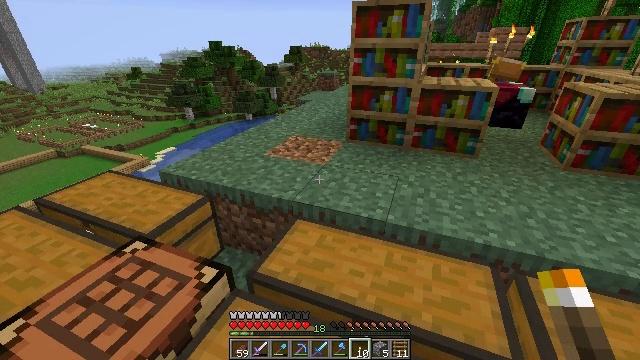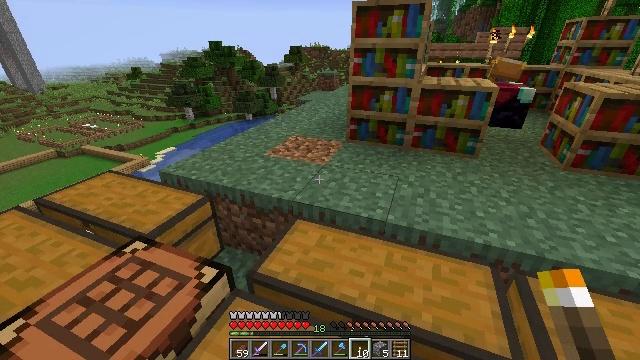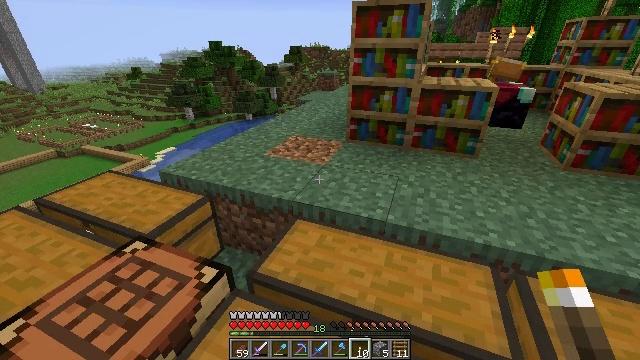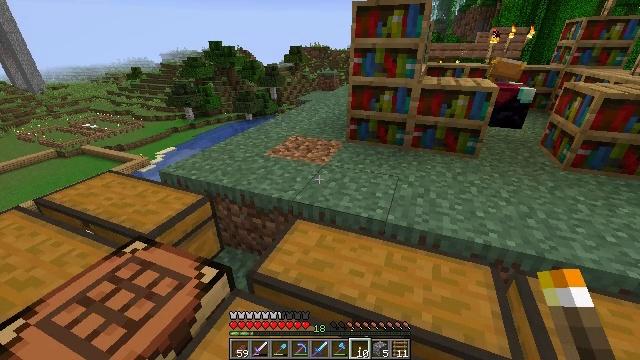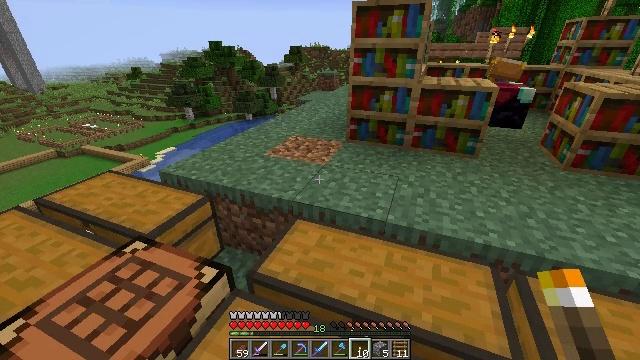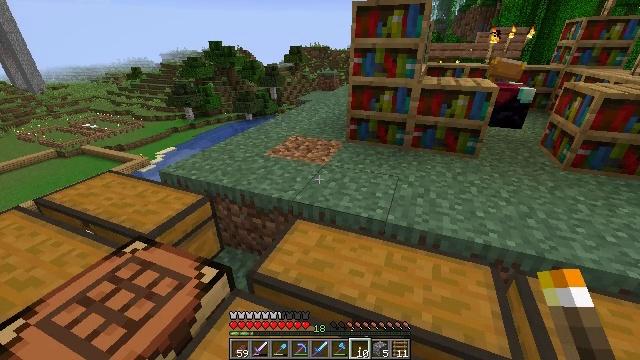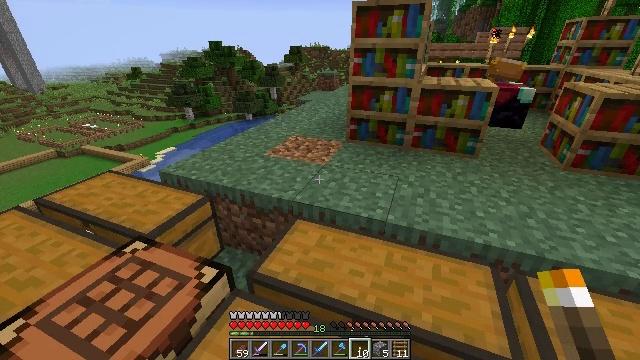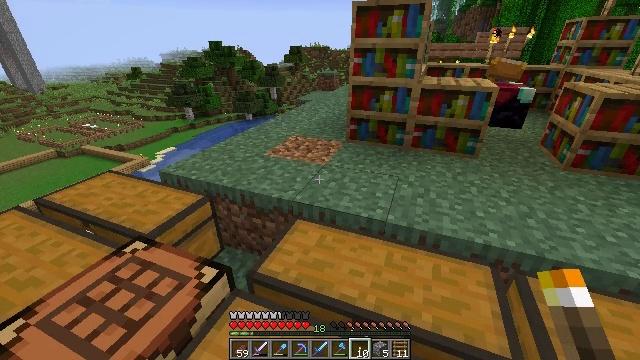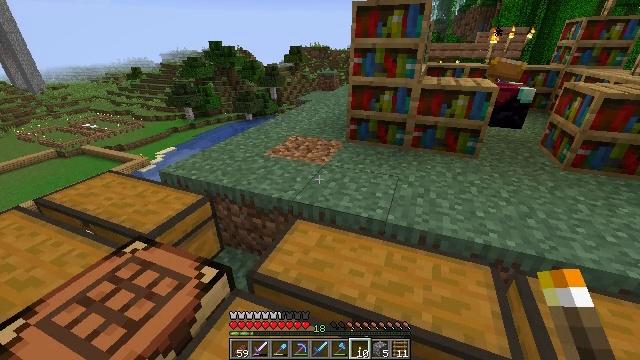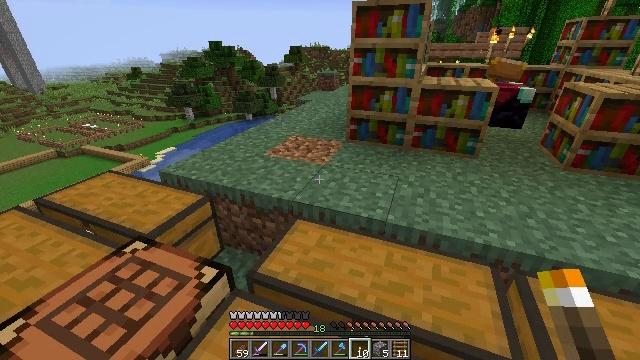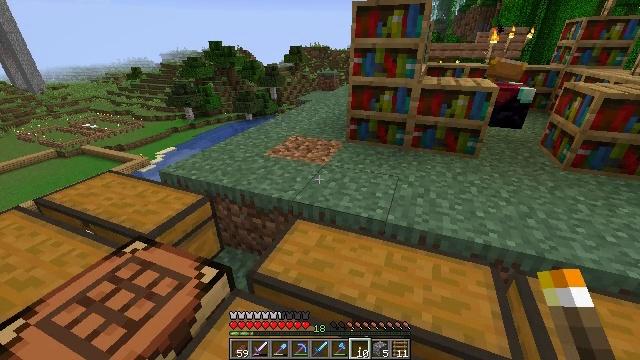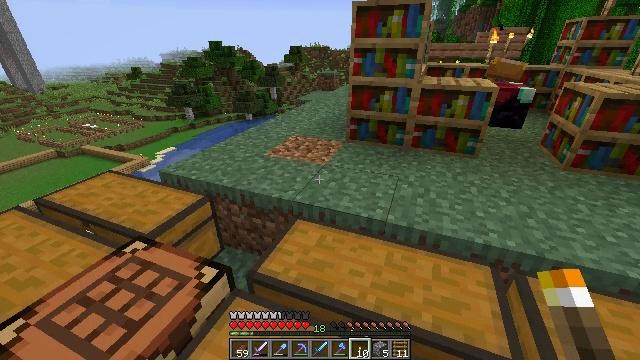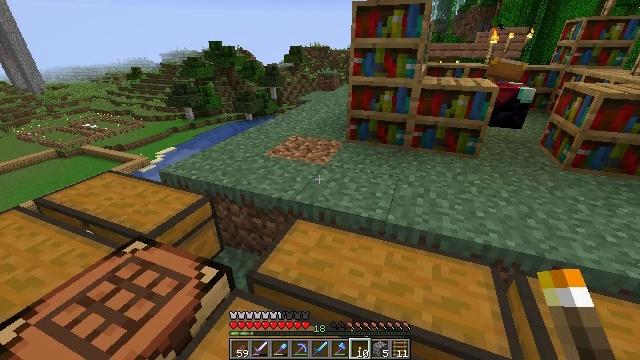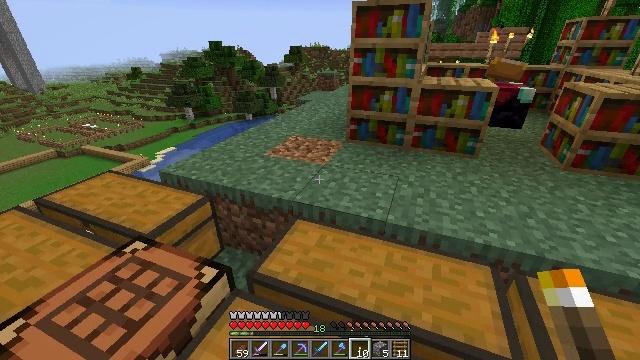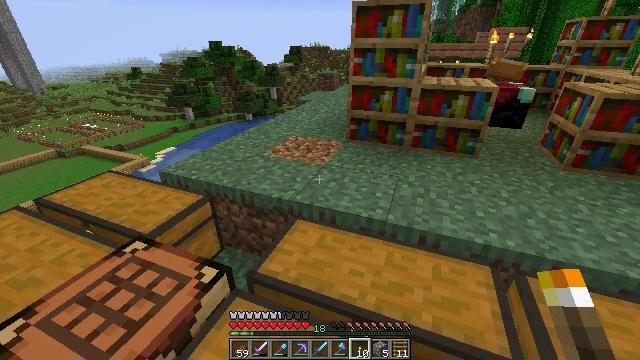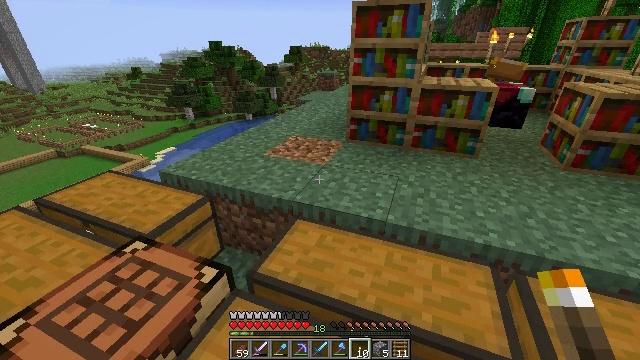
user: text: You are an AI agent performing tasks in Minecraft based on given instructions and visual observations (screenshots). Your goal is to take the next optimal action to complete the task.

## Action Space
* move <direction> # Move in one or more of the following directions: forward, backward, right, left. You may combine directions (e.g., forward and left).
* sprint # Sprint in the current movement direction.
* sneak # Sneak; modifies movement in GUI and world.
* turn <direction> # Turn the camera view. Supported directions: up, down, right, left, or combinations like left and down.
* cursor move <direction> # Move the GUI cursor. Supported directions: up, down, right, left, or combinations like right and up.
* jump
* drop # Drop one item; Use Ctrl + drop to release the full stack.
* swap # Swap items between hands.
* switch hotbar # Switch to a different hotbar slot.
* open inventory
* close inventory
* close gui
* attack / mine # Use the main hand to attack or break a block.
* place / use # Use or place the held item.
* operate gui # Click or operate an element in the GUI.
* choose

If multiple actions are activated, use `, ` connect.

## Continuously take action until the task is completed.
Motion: motion action
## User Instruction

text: Reclaim the furnace for later use.
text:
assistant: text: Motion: no_op
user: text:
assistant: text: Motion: no_op
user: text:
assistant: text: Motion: no_op
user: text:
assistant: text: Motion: no_op
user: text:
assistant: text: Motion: no_op
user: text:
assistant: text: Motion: no_op
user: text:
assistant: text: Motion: no_op
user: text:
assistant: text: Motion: no_op
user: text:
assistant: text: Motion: no_op
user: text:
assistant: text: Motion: no_op
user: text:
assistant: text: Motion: no_op
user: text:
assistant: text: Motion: no_op
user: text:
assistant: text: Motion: no_op
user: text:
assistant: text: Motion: no_op
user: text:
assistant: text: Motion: no_op
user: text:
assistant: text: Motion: no_op
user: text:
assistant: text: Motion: no_op
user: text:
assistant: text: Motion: no_op
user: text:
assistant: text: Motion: no_op
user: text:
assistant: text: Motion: no_op
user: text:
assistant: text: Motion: no_op
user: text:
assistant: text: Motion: no_op
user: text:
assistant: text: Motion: no_op
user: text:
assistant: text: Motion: no_op
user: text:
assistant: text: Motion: no_op
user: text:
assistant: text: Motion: no_op
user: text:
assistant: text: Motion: no_op
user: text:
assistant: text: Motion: no_op
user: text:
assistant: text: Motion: no_op
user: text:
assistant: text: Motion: no_op